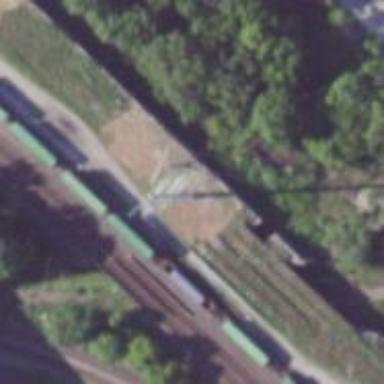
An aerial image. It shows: Abandoned railway.